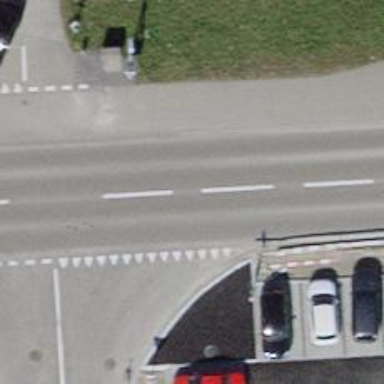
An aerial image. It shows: Public transport stop position.